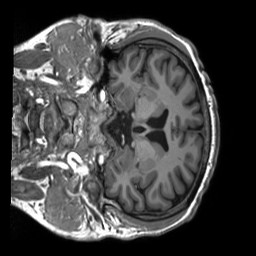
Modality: T1w
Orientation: coronal
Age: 32
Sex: male
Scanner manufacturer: siemens
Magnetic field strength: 3 T
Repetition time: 2.53 s
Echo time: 0.00219 s